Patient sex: M
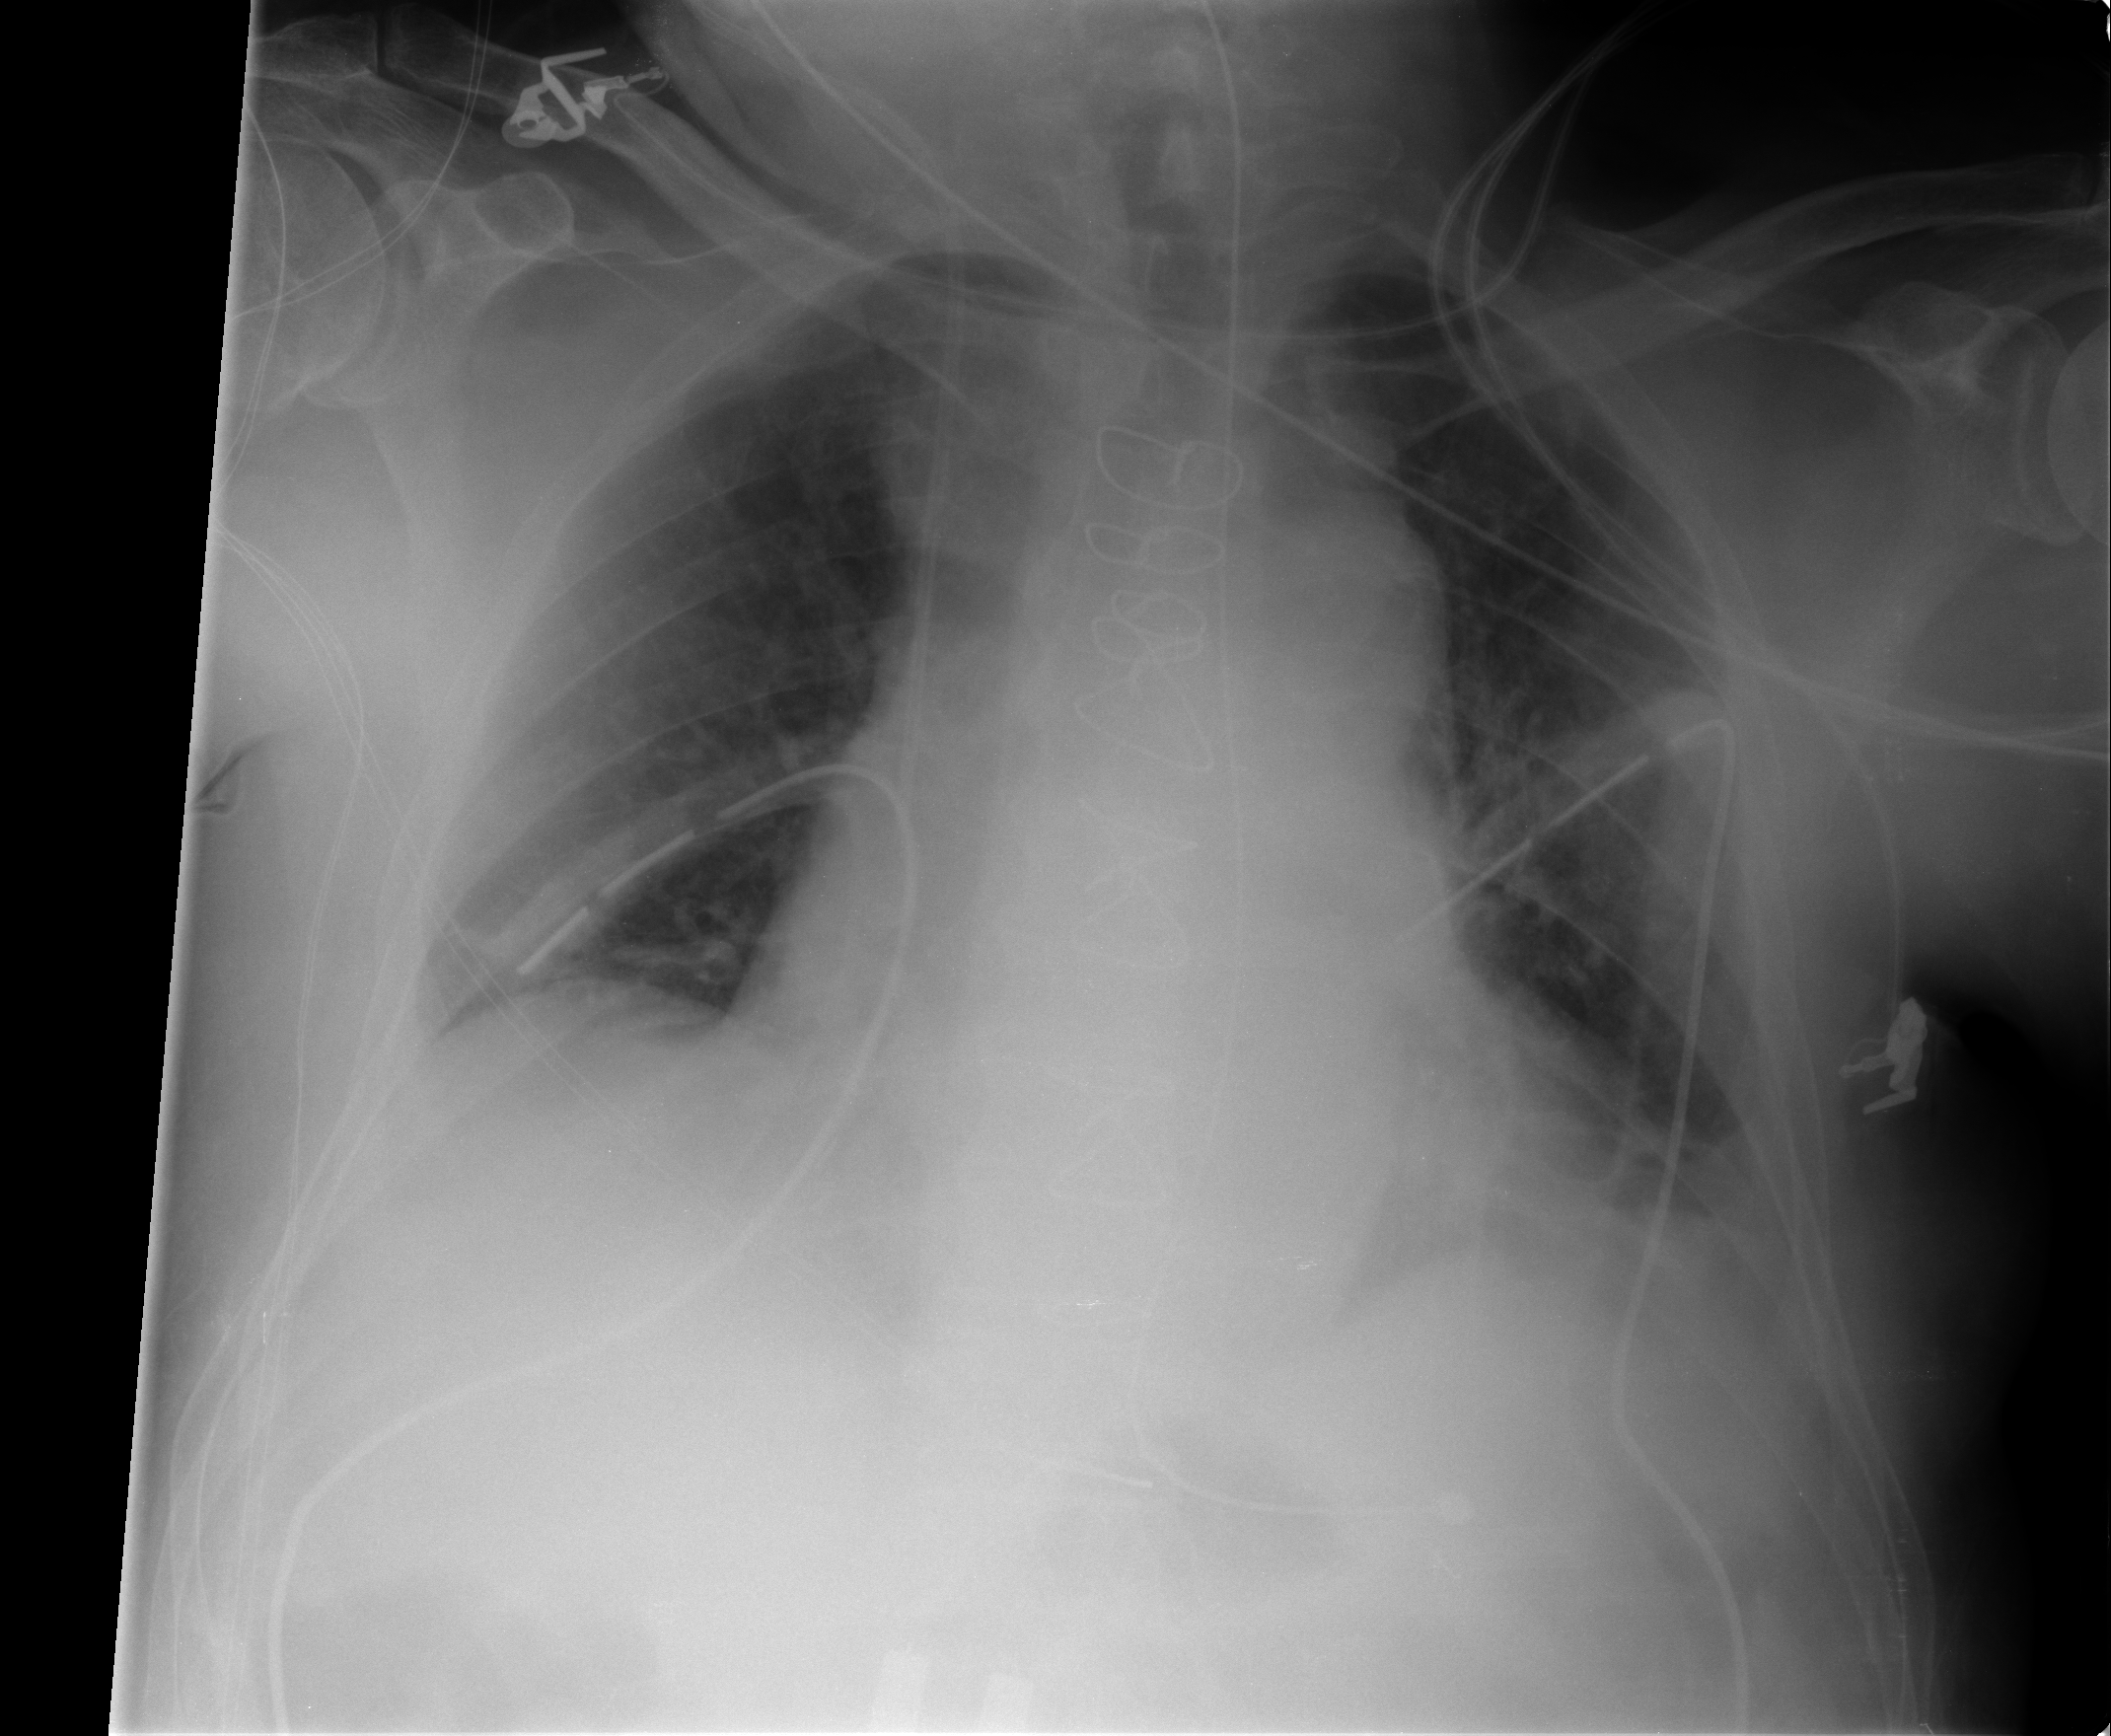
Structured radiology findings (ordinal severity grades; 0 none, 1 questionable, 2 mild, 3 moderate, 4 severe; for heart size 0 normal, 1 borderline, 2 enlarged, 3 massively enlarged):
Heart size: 2
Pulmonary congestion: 1
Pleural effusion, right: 1
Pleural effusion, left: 1
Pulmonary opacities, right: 0
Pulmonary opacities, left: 0
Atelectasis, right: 2
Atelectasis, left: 2